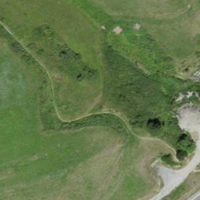
EUNIS habitat code: 26
Species observed at this site:
Cruciata laevipes